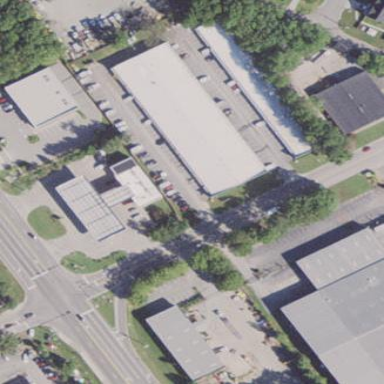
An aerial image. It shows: Industrial building.